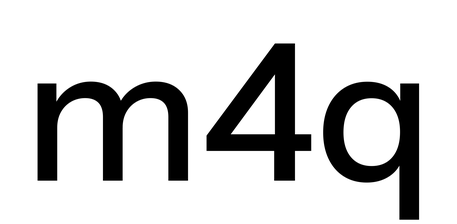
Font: InstrumentSans_Medium